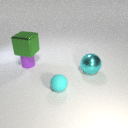
small purple rubber cylinder below large green metal cube